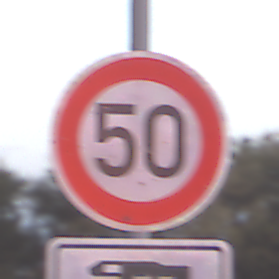
Verkehrszeichen: Geschwindigkeit50
Zusatzzeichen unten: HinweisDurchSinnbild23
Umgebung: Outdoor, Suburban
Tageszeit: SunriseSunset
Wetter: Clear
Licht: Natural
Jahreszeit: NotSpecified
Kontrast: LowContrast